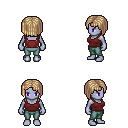
a pixel art fantasy rpg character, female body template, dark elf, purple skin, maroon pirate shirt, teal pants, white blonde pageboy hairstyle, four views (front, back, left, right), 2x2 character sprite sheet, small pixel art, hard edges, no anti-aliasing